Field crop: maize
Growth stage: 2
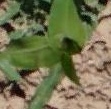
Species: maize